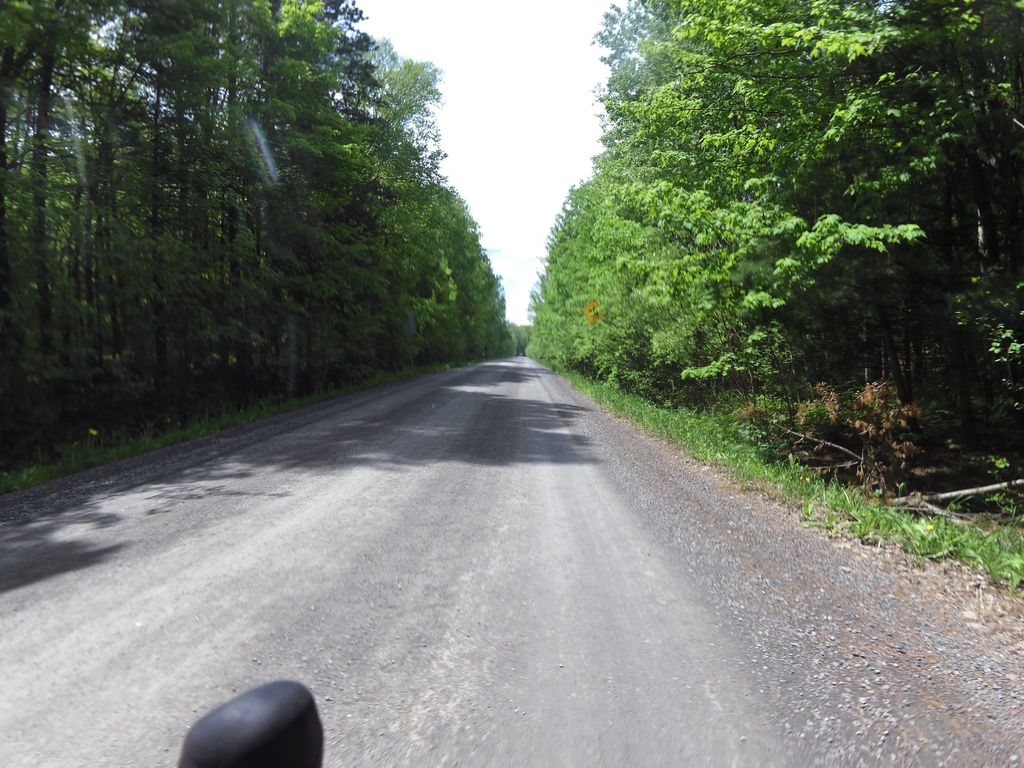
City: ottawa-gatineau